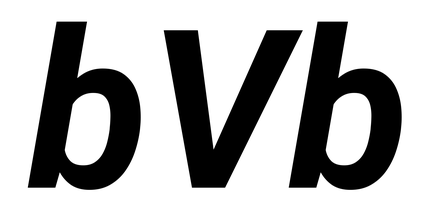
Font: Roboto-Italic_Bold_Italic